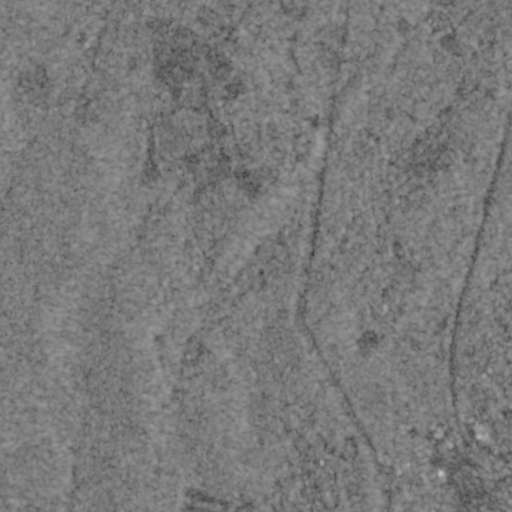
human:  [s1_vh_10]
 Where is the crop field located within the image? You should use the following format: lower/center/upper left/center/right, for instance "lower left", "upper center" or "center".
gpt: The crop field is located in the upper right of the image.
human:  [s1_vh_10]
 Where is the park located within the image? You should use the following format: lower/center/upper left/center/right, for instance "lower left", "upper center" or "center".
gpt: The park is located in the lower right of the image.
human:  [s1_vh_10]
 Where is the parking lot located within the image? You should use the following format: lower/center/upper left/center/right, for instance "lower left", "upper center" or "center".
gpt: The parking lot is located in the lower right of the image.
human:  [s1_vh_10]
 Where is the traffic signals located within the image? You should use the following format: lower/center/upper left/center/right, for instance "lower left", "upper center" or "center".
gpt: The traffic signals is located in the lower right of the image.
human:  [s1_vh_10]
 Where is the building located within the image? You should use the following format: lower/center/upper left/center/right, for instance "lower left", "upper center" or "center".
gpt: There is no building in the image.

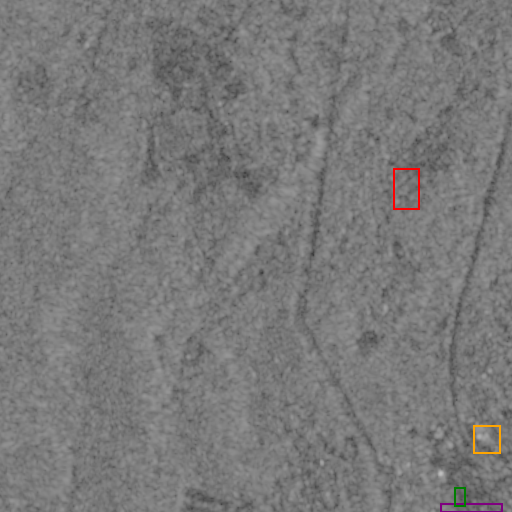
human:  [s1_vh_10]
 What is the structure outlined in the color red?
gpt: The structure outlined in red is a crop field.
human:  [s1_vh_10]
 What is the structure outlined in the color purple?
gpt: The structure outlined in purple is a park.
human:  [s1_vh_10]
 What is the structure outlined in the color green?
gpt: The structure outlined in green is a parking lot.
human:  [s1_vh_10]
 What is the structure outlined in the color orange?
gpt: The structure outlined in orange is a building.
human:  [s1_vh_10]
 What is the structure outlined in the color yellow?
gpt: There is no yellow outline.